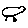
Label: bird